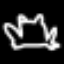
Label: frog